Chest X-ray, AP view. Patient: 30 years old, sex M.
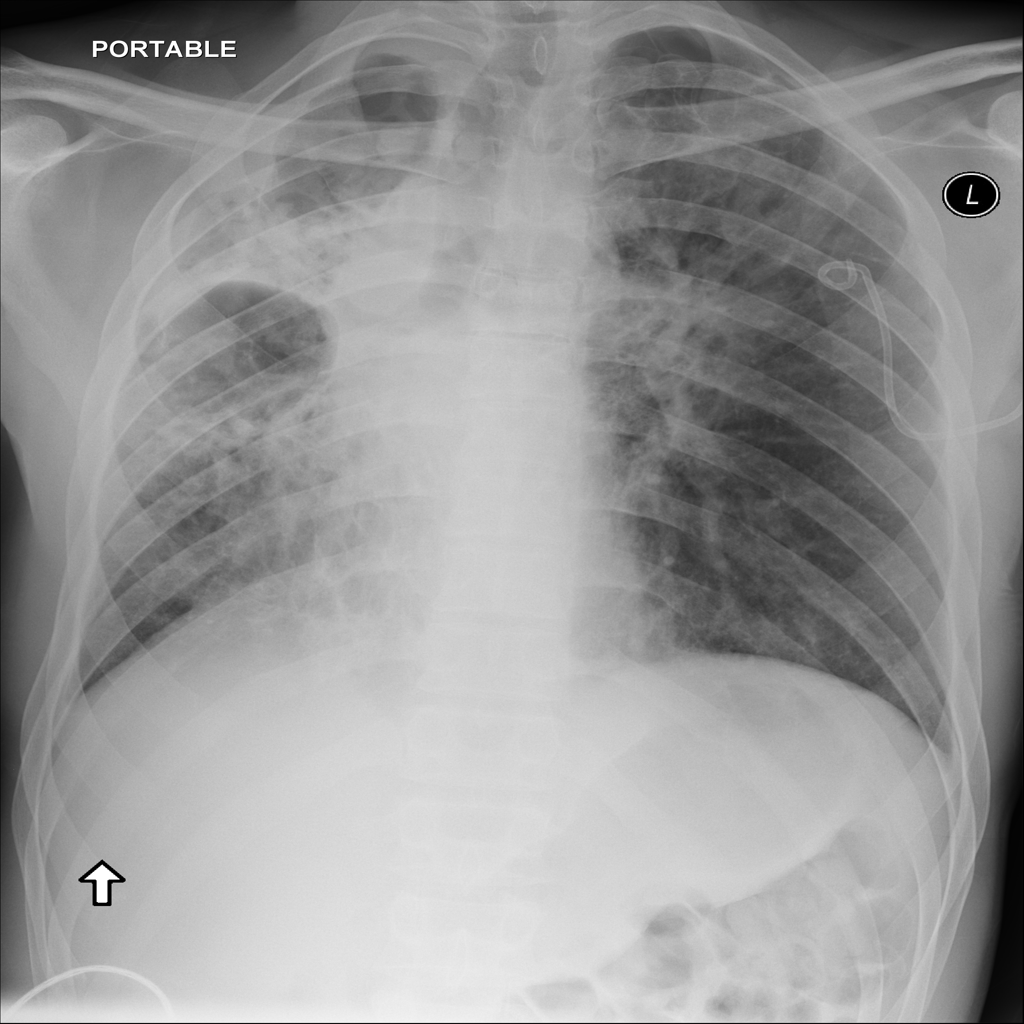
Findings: Infiltration, Pleural_Thickening, Pneumothorax